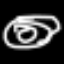
Label: donut